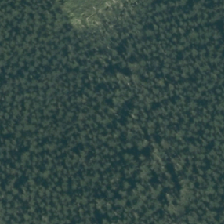
Land cover: harvested_forest